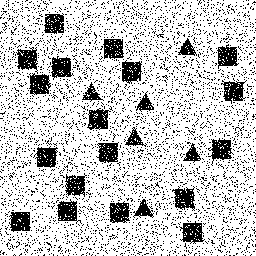
Squares: 18
Triangles: 6
Stars: 0
Total shapes: 24